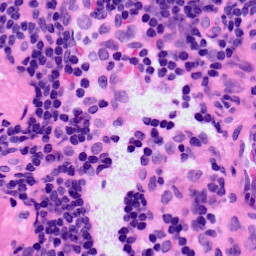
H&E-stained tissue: LymphNode